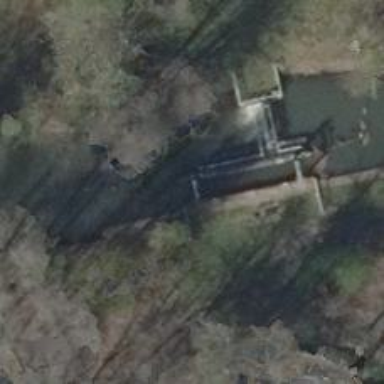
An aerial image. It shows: Lock gate along waterway.